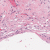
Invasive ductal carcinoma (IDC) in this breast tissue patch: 0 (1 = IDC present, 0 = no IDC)